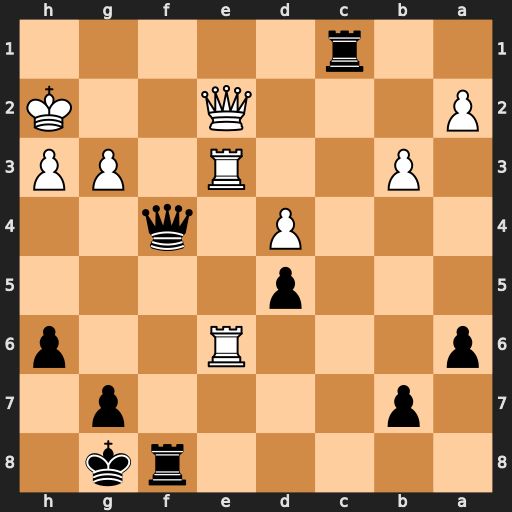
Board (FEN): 5rk1/1p4p1/p3R2p/3p4/3P1q2/1P2R1PP/P3Q2K/2r5
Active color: b
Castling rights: -
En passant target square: -
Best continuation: Qf2+ Qxf2 Rxf2#